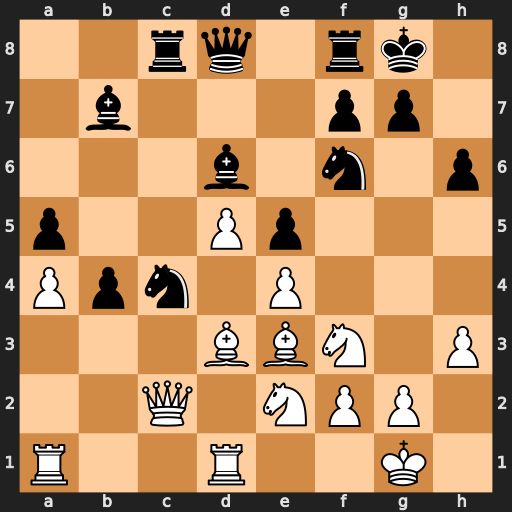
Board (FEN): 2rq1rk1/1b3pp1/3b1n1p/p2Pp3/Ppn1P3/3BBN1P/2Q1NPP1/R2R2K1
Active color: w
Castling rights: -
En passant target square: -
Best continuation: Bxc4 Ba6 Nd2 Bxc4 Nxc4